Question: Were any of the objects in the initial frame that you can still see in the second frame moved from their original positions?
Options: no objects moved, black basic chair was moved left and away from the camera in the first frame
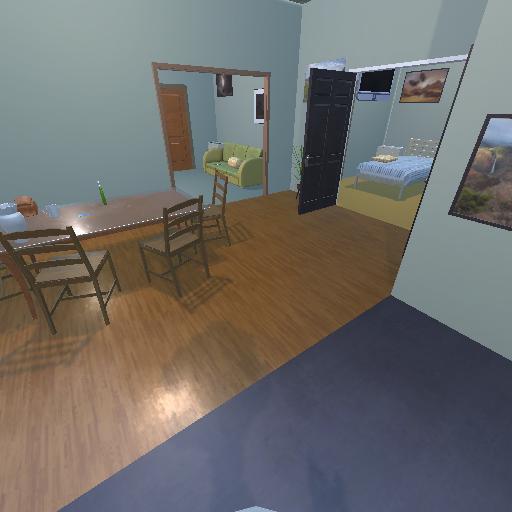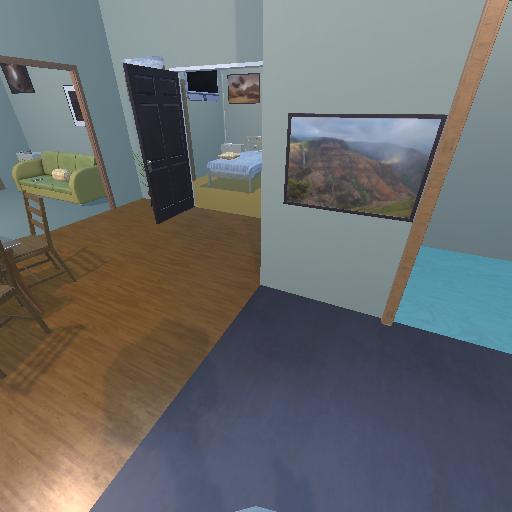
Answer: no objects moved